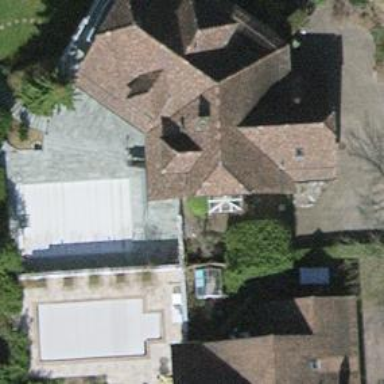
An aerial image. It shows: Building with tile roof.